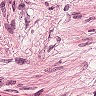
Metastatic tissue present: yes